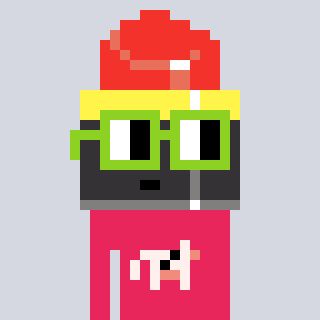
a pixel art character with square light green glasses, a lipstick-shaped head and a redpinkish-colored body on a cool background